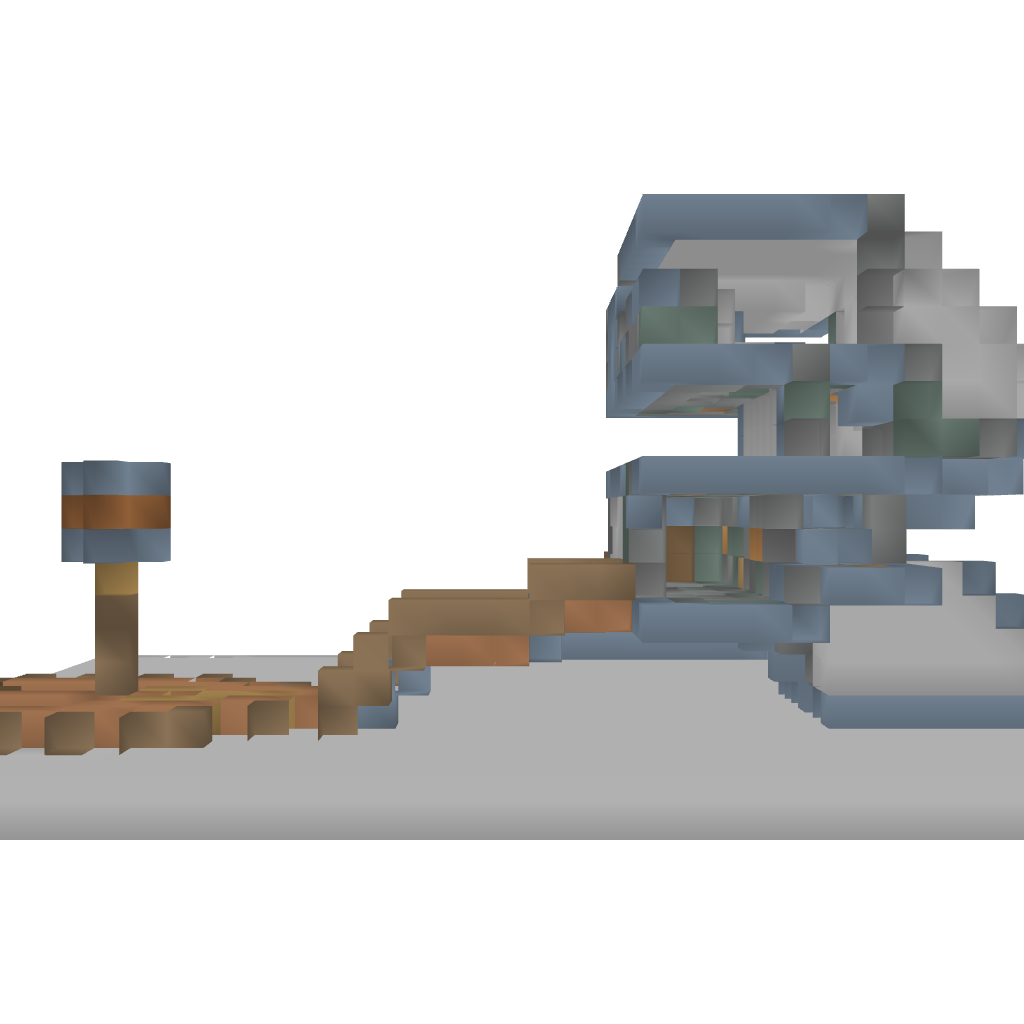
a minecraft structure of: Aecor Nidus